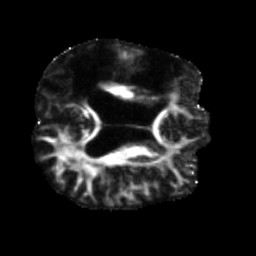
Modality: FA
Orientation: axial
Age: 52
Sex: male
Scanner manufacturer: siemens
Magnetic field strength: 3 T
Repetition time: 5.47 s
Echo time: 0.0854 s